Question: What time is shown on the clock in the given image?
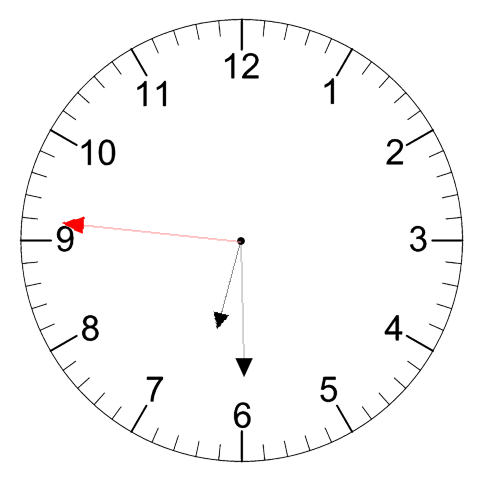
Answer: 06:29:46